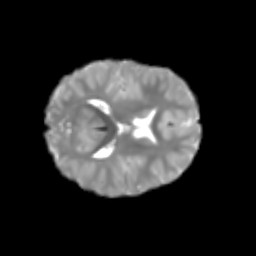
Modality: T2w
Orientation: axial
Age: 7
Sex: male
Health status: healthy